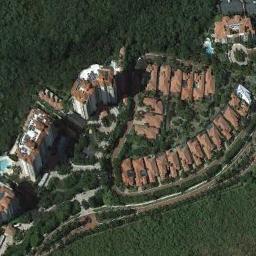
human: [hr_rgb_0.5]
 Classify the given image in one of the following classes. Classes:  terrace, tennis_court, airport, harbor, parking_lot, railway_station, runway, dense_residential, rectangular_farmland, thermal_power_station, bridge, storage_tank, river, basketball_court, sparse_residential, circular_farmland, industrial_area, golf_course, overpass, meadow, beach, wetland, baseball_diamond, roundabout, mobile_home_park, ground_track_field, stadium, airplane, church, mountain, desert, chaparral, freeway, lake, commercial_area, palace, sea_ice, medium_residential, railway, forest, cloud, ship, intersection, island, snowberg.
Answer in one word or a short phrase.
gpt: dense_residential